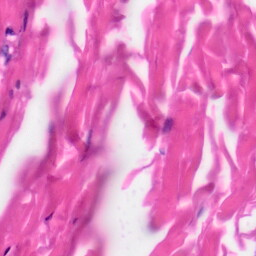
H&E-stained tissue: Skin